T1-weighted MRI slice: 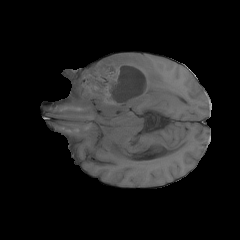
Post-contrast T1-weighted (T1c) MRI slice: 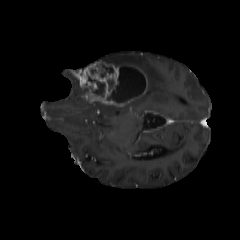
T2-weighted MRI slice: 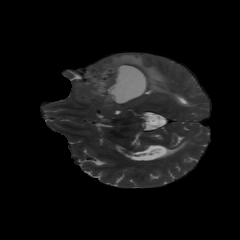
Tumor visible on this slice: yes